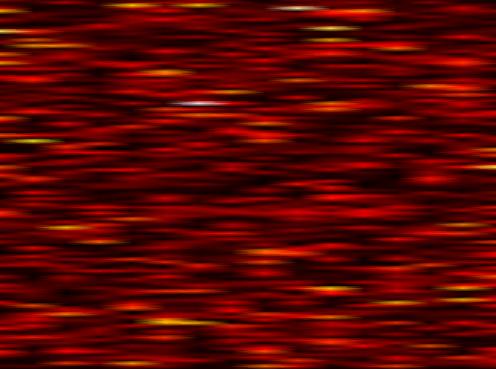
Label: FOFDM